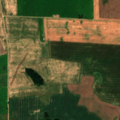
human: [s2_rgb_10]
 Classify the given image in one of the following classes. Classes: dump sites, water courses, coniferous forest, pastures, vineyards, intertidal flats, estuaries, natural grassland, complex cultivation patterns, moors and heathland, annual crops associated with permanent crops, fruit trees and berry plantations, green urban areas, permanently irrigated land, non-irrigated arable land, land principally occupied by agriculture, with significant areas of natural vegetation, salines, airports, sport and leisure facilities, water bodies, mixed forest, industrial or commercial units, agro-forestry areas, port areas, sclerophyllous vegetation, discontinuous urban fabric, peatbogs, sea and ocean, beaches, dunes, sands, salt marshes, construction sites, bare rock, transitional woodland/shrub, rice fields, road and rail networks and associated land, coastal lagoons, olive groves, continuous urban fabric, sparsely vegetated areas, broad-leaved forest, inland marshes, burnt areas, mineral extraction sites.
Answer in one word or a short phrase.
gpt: non-irrigated arable land, land principally occupied by agriculture, with significant areas of natural vegetation